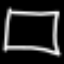
Label: square